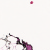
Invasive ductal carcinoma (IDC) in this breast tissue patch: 0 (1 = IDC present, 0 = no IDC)